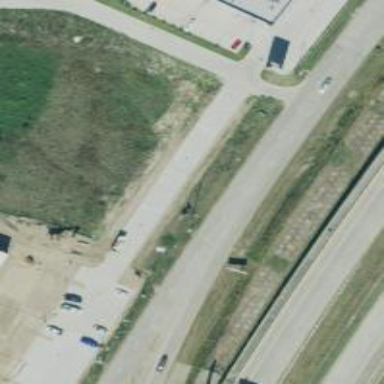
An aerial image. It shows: Secondary road with frontage road alongside.